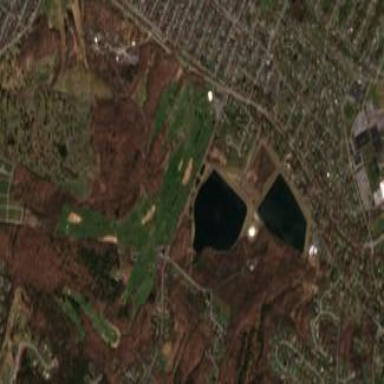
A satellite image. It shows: Golf course.